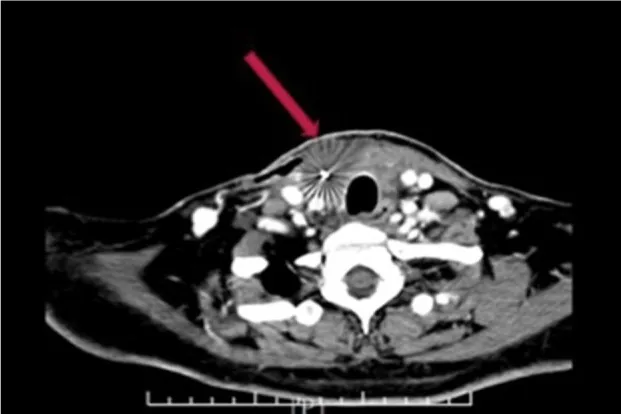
Cervical enhanced CT 1 month after first 125I seed implantation.
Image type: radiology (ct)